Question: I have two models. One of my terrain, that is generated using a mesh. The other model (dark blue ocean) is a cylinder created using the ModelBuilder.
The ocean model and the terrain model intersect at the terrain's base. How do I stop these lines from happening?

Update:
I've added the attribute to my model :
'''
modelBuilder.part("chunk" + Integer.toString(x) + "." + Integer.toString(y), myMesh, GL20.GL_TRIANGLES, new Material(new DepthTestAttribute(0)));
'''
But now my model is gone, I am left with only the ocean.
'''
oceanModel = mb.createCylinder(10000f, 15, 10000f , 30, new Material(ColorAttribute.createDiffuse(Color.NAVY)), Usage.Position | Usage.Normal | Usage.TextureCoordinates);
'''
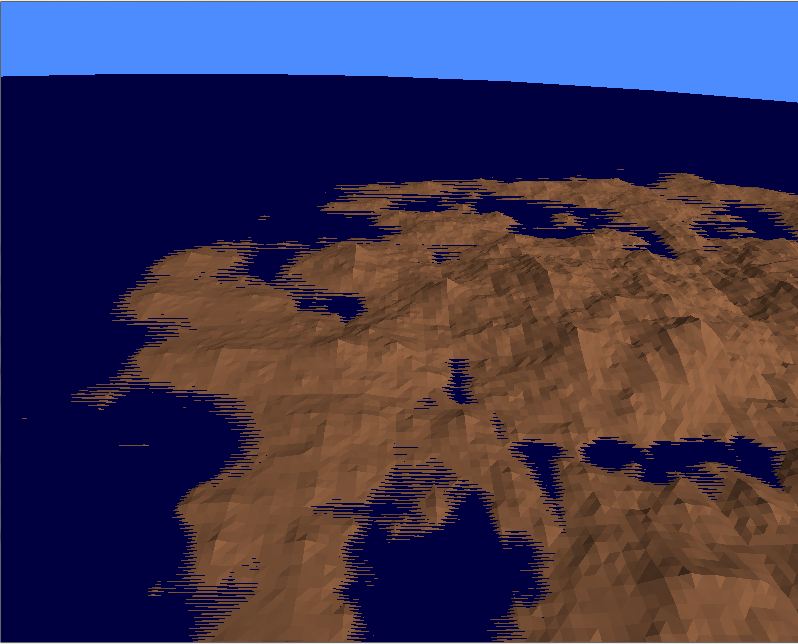
Answer: If you don't need the terrain to pass under the water (i.e., you put holes in the model where the water should show through), you can turn off depth testing while drawing these two meshes. If you are using the LibGDX 3D API, you can do this by giving the terrain model a DepthTestAttribute, with the attribute's 'depthFunc' set to 0. If you are handling mesh rendering yourself, you can directly turn it off with 'Gdx.gl.glDisable(GL20.GL_DEPTH_TEST);'
If you do need the two meshes to intersect, then leave depth testing on, and you need to set the near plane of the camera to be farther away (bigger number). Usually you should set it as far away as possible before it starts clipping objects in your game. It will also help to set the far plane of the camera to be closer, but not nearly as much as setting the near plane farther.
If you want to learn more about this issue, look up Z-fighting.